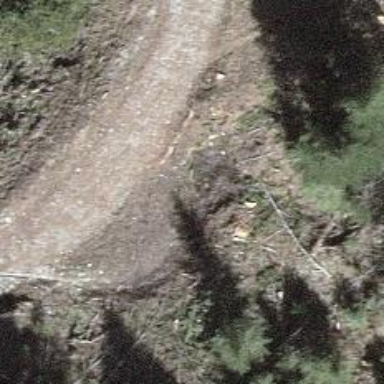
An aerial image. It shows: Unpaved path.